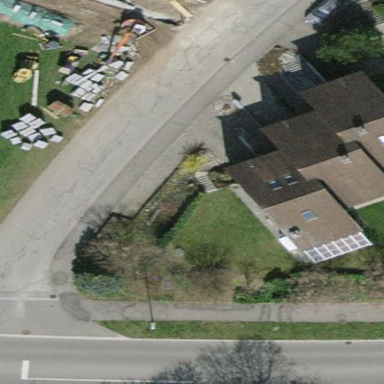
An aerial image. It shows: Semi-detached house with gabled roof.